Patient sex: M
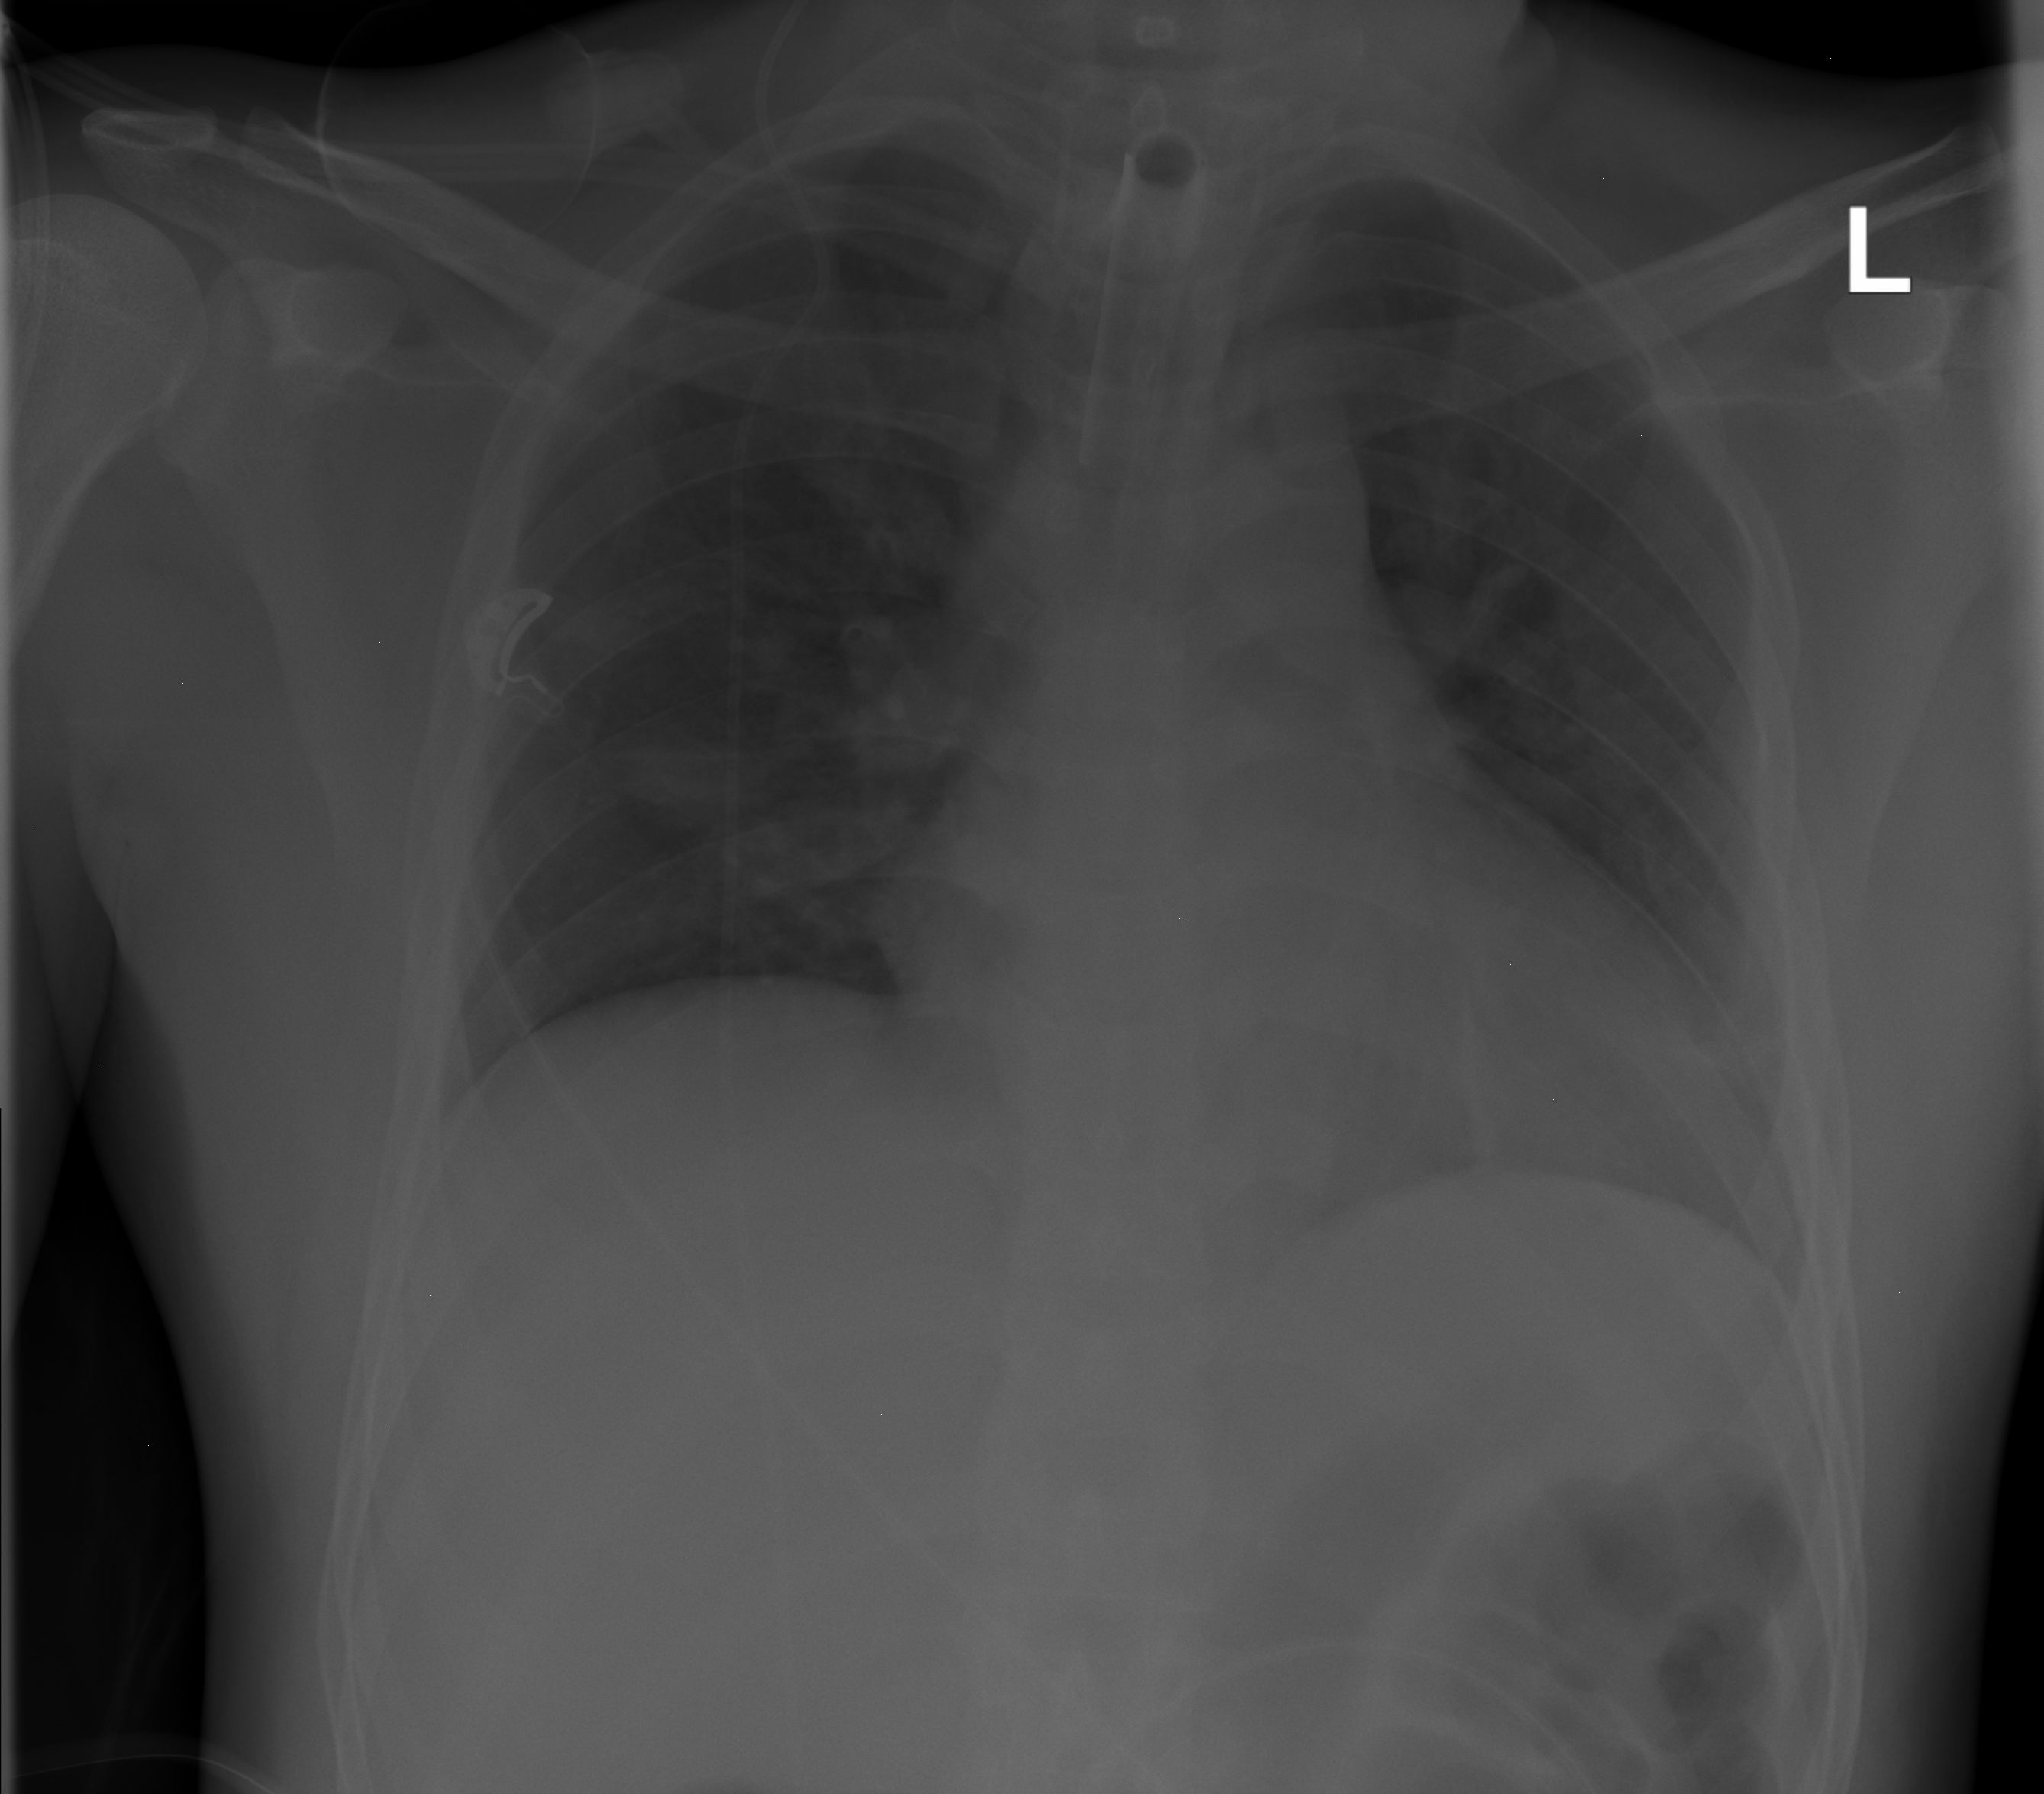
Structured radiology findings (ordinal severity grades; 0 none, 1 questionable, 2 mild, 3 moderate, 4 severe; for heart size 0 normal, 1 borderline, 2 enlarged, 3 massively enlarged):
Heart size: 2
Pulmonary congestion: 2
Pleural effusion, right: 0
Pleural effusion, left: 2
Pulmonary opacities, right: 0
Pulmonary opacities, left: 0
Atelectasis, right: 2
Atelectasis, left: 2